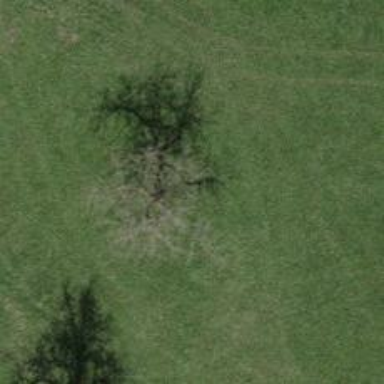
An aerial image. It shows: Beautiful tree in nature.